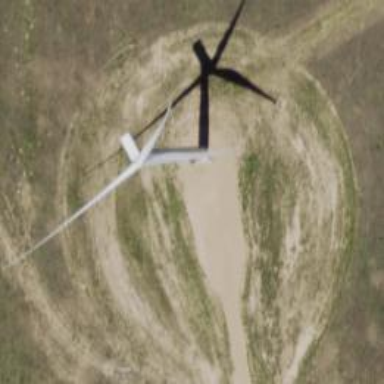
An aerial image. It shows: Wind generator powered by horizontal axis wind turbine.